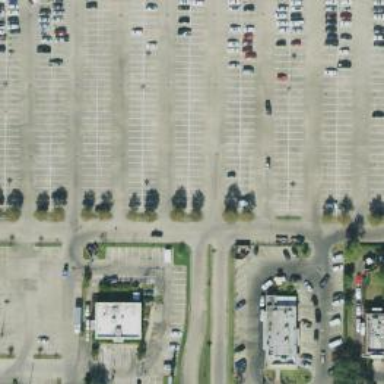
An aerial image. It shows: Parking space is available.